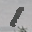
Label: 1